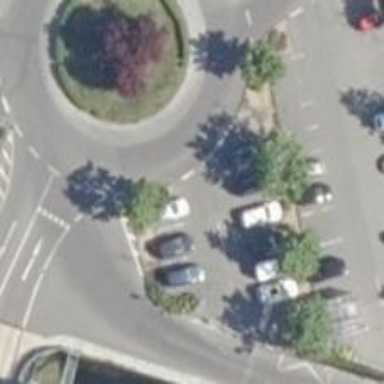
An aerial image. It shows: Motorcycle parking area.